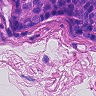
Metastatic tissue present: yes